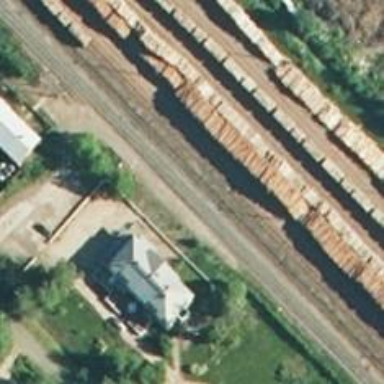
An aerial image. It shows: Railway siding with rails.